Question: i want to set the button of "MID" at middle Page and "Right" at Right ..

this is my coding..i try to do with "style="float:right" but itsnot working..
'''
<!DOCTYPE html PUBLIC "-//W3C//DTD XHTML 1.0 Transitional//EN" "http://www.w3.org/TR/xhtml1/DTD/xhtml1-transitional.dtd">
<html xmlns="http://www.w3.org/1999/xhtml">
<head>
<meta http-equiv="Content-Type" content="text/html; charset=utf-8" />
<title>Belajar BootStrap Twitter</title>
<link href="css/bootstrap.min.css" rel="stylesheet" media="screen" />
<script src="js/jquery-2.1.0.js"></script>
<script src="js/bootstrap.min.js"></script>
</head>
<body background="img/vlcsnap-2013-12-23-14h06m41s77.png">
<div class="navbar" >
<div class="navbar-inner">
<div class="container">
<ul class="nav">
<li class="dropdown">
<a class="dropdown-tonggle" data-toggle="dropdown" >Menu <b class="caret"></b></a>
<ul class="dropdown-menu">
<li class="dropdown-submenu">
<a class="dropdown-tonggle" data-toggle="dropdown">SubMenu <b class="caret"></b></a>
<ul class="dropdown-menu">
<li><a>sub_1</a></li>
</ul>
</li>
<li><a>nomor 2</a></li>
<li><a>nomor 3</a></li>
</ul>
</li>
<li >
<a>MID</a>
</li>
</ul>
<ul class="nav nav-tabs navbar-inverse">
<li>
<a>Right</a>
</li>
</ul>
</div>
</div>
</div>
</body>
</html>
'''
and how make a vertical line beside the button
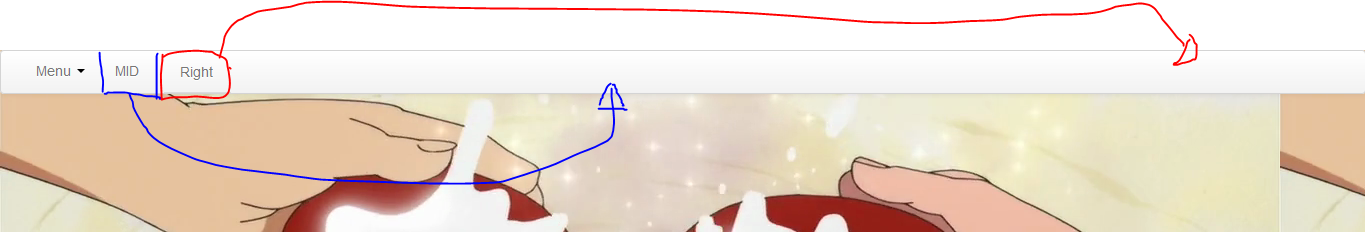
Answer: You can use class 'pull-right':
'''
<ul class="nav nav-tabs navbar-inverse pull-right">
'''
<URL>